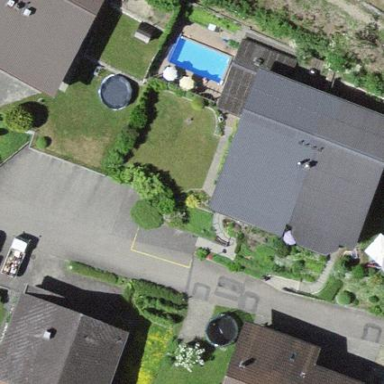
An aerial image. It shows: Garage.